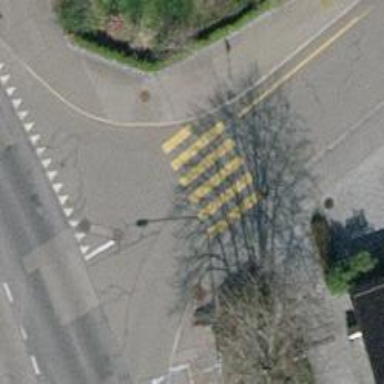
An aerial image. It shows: Zebra crossing on the road.